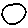
Label: circle